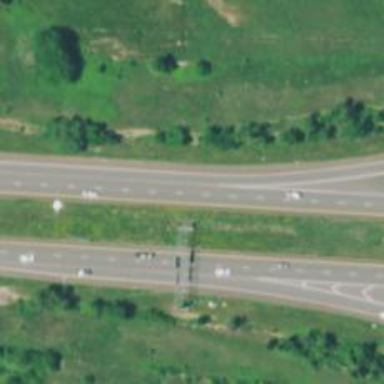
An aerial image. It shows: Asphalt surface motorway with expressway access.